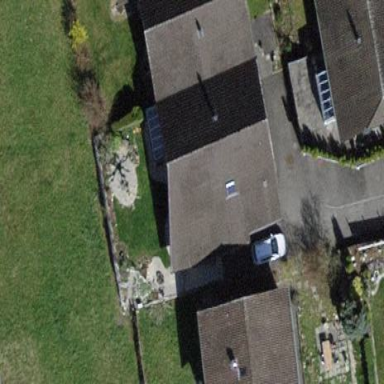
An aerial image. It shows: Building with tiled roof.